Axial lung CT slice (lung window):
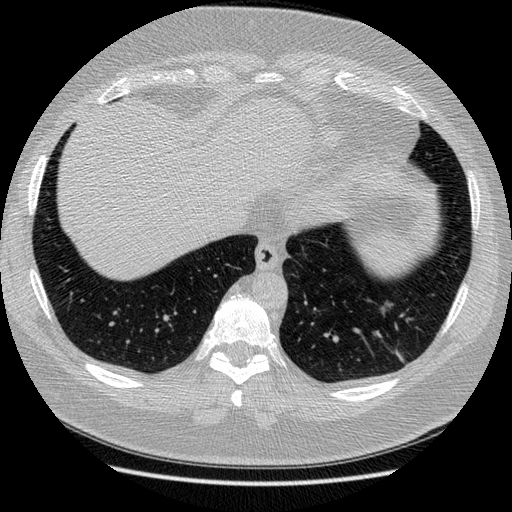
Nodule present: no